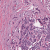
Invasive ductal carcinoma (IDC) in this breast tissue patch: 1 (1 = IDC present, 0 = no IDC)